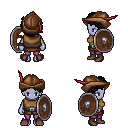
a pixel art fantasy rpg character, female body template, dark elf, purple skin, leather chest armor, magenta pants, raven curly afro hairstyle, leather cap, maroon shoes, shield, four views (front, back, left, right), 2x2 character sprite sheet, small pixel art, hard edges, no anti-aliasing